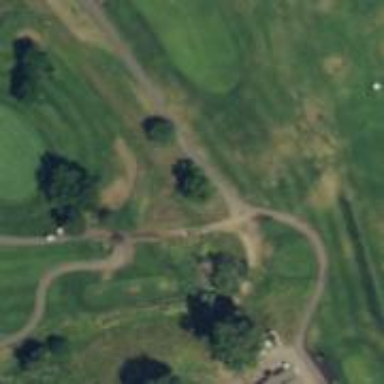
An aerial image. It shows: Service road designed for golf carts indicated as golf cart path.